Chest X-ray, PA view. Patient: 43 years old, sex F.
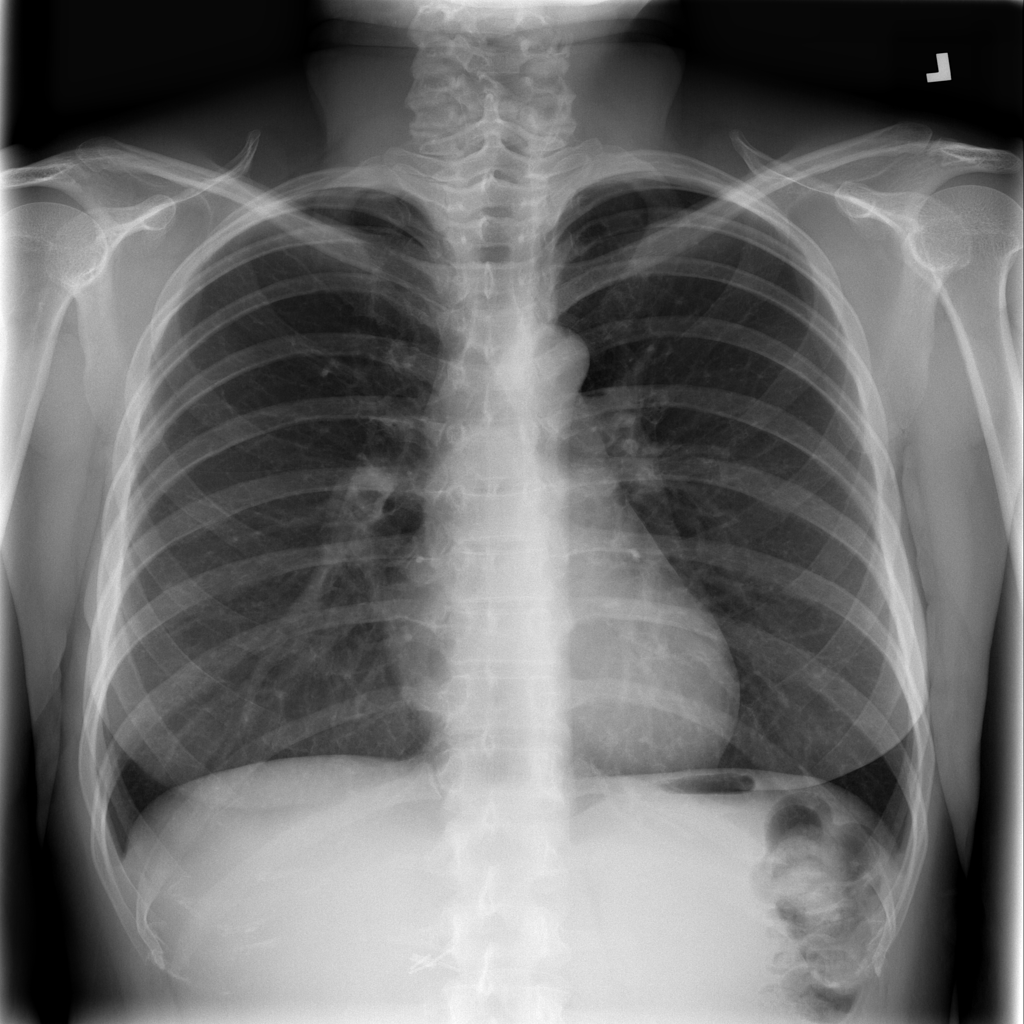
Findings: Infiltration